Question: I changed the design of a marker in the mapView, but in doing this I changed the marker of my location and it was not what I wanted. I just want to change the marker of MIT, and the one of my location to leave it only with the normal blue marker that appears on all maps.
Here I leave some code that could be failing.
'''
mapView.register(MKMarkerAnnotationView.self,
forAnnotationViewWithReuseIdentifier: MKMapViewDefaultClusterAnnotationViewReuseIdentifier)
let mitCoordinate = CLLocationCoordinate2D(latitude: -41.471373559102965, longitude: -72.94215917587279)
let mitAnnotation = SchoolAnnotation(coordinate: mitCoordinate, title: "MIT", subtitle: "mit - USA")
mapView.addAnnotation(mitAnnotation)
mapView.setRegion(mitAnnotation.region, animated: true)
extension BusinessViewController: MKMapViewDelegate {
func mapView(_ mapView: MKMapView, viewFor annotation: MKAnnotation) -> MKAnnotationView? {
if let schoolAnnotationView
= mapView.dequeueReusableAnnotationView(withIdentifier: MKMapViewDefaultAnnotationViewReuseIdentifier) as? MKMarkerAnnotationView {
schoolAnnotationView
.animatesWhenAdded = true
schoolAnnotationView
.titleVisibility = .adaptive
schoolAnnotationView
.titleVisibility = .adaptive
return schoolAnnotationView
}
return nil
}
'''
Here's an image:

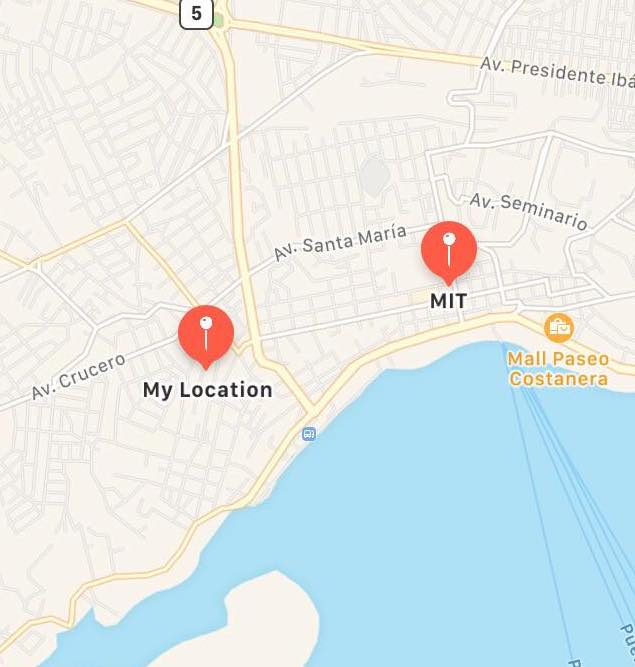
Answer: The problem is that your implementation of
'''
func mapView(_ mapView: MKMapView, viewFor annotation: MKAnnotation) -> MKAnnotationView? {
'''
does not look to see whether this 'annotation' is your MIT annotation or your user location annotation. You need to start with an 'if' condition and check that. If it's the user location, you return 'nil' to get the default marker.